Chest X-ray:
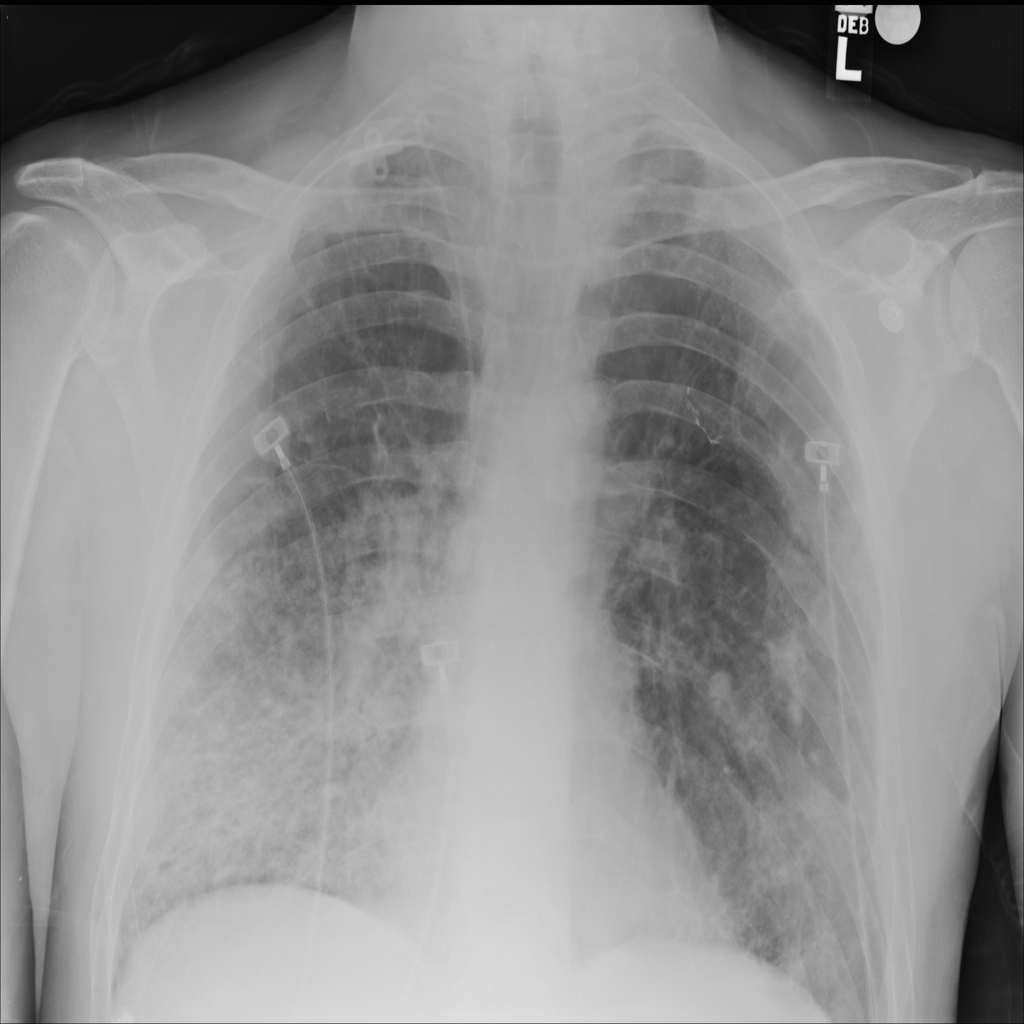
Findings: Fibrosis, Consolidation, Effusion
No abnormal finding: no